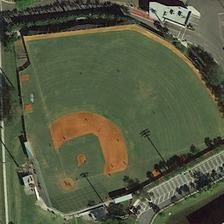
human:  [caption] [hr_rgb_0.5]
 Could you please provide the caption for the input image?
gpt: many green trees are around a baseball field .

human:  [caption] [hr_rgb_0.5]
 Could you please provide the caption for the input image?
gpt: many green trees are around a baseball field .

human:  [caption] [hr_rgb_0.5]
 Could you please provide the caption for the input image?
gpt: many green trees are around a baseball field .

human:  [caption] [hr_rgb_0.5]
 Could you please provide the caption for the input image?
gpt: many green trees are around a baseball field .

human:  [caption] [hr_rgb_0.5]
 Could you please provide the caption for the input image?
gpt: many green trees are around a baseball field .